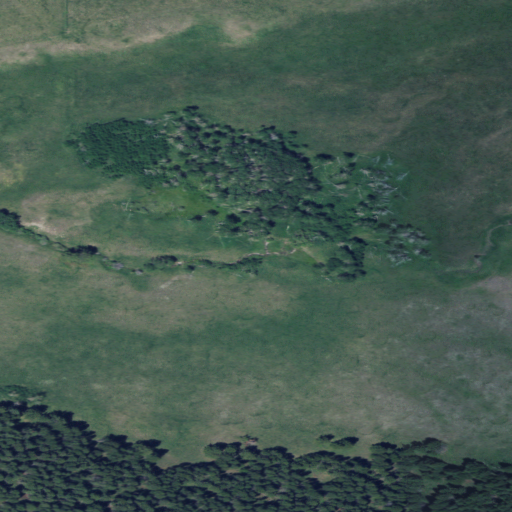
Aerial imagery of valley in Montana named Porcupine Gulch containing shrub, evergreen forest, grassland, woody wetlands, and herbaceous wetlands